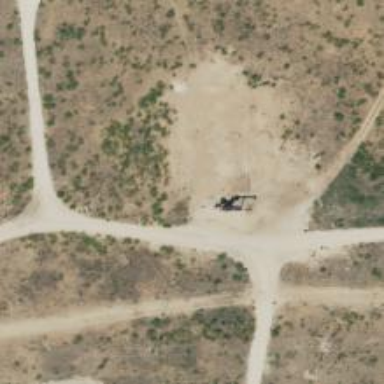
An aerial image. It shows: Petroleum well.